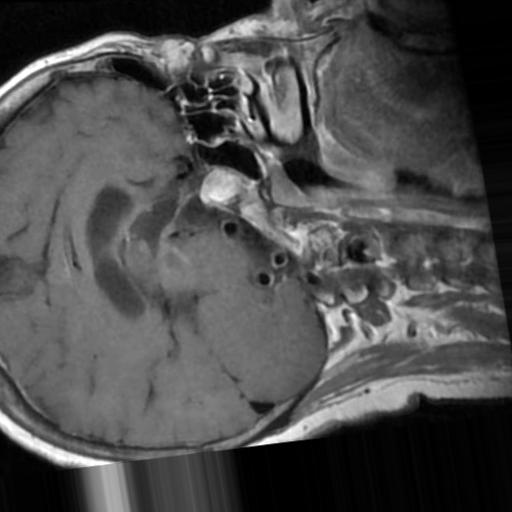
Label: brain_tumor